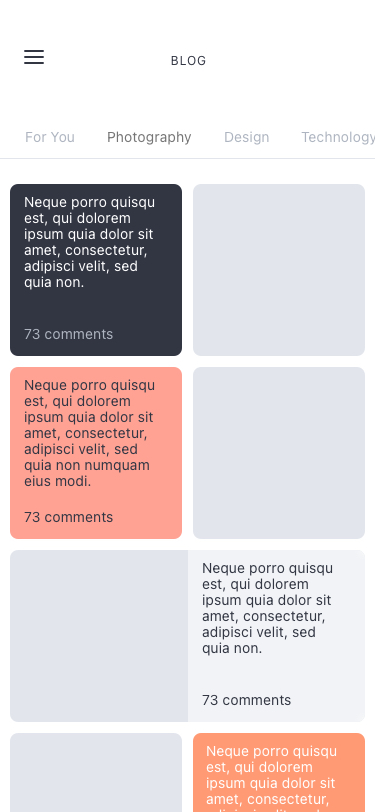
Text in this UI design:
Neque porro quisqu est, qui dolorem ipsum quia dolor sit amet, consectetur, adipisci velit, sed quia non.
Neque porro quisqu est, qui dolorem ipsum quia dolor sit amet, consectetur, adipisci velit, sed quia non.
73 comments
Neque porro quisqu est, qui dolorem ipsum quia dolor sit amet, consectetur, adipisci velit, sed quia non numquam eius modi.
73 comments
Neque porro quisqu est, qui dolorem ipsum quia dolor sit amet, consectetur, adipisci velit, sed quia non.
73 comments
For You
Concerts
Albums
Insturments
Blog